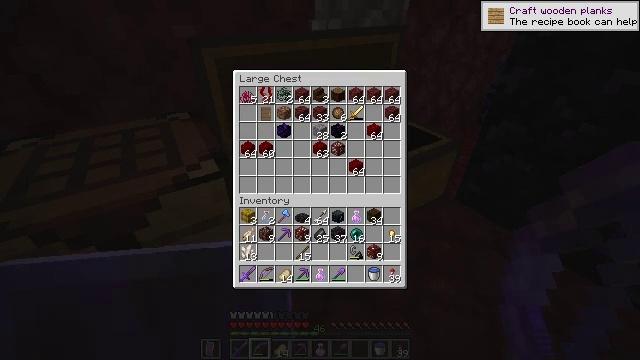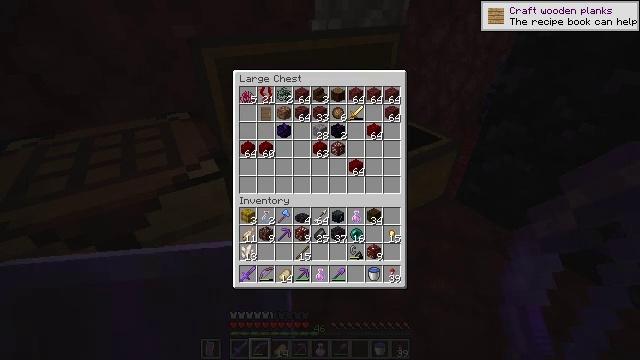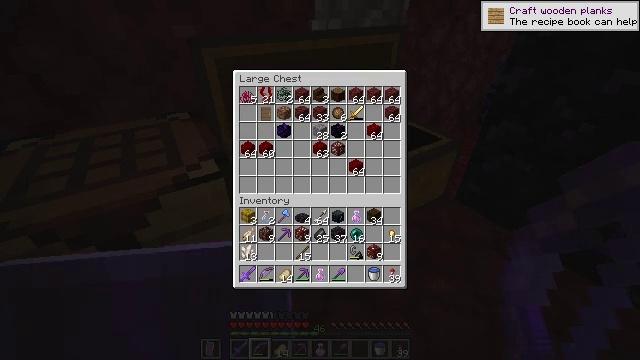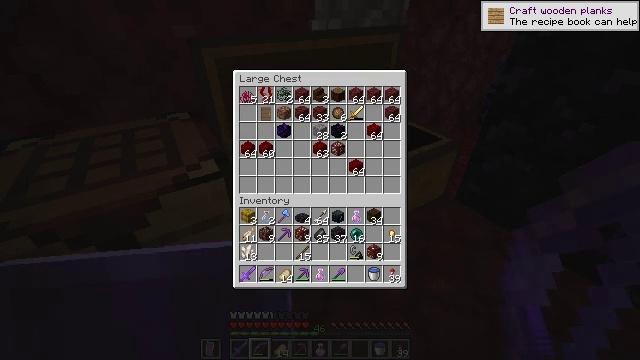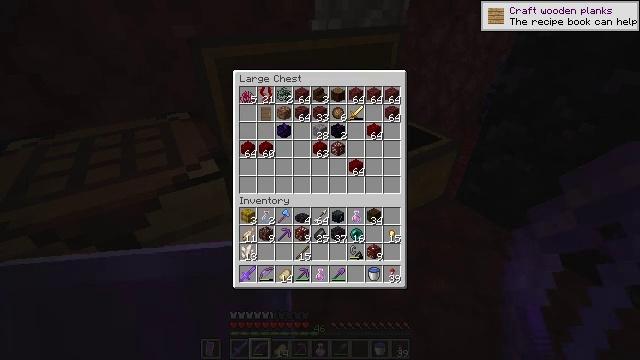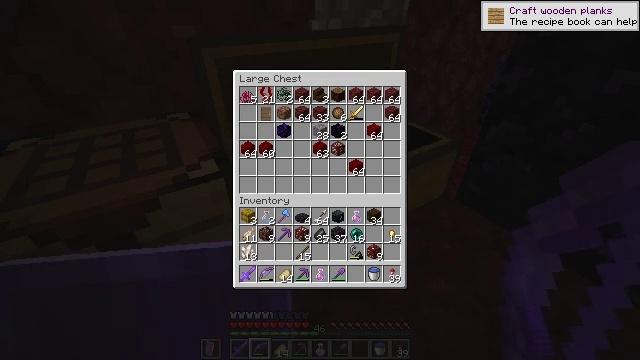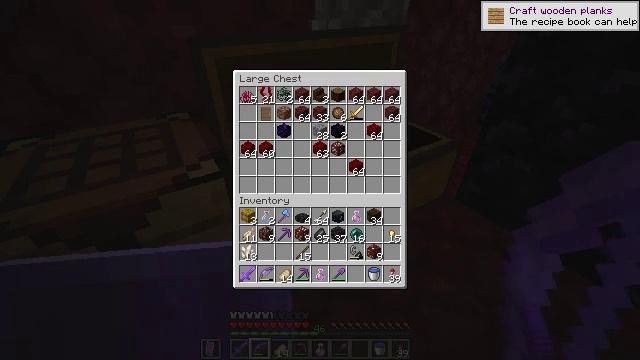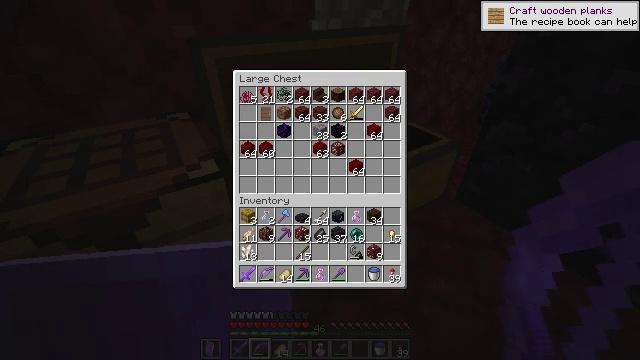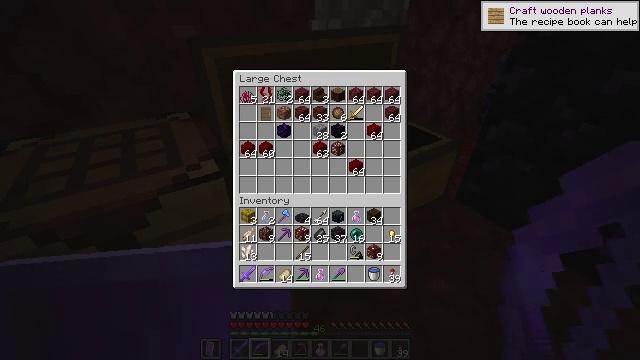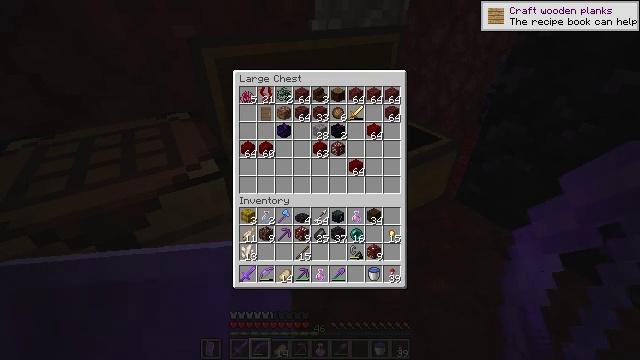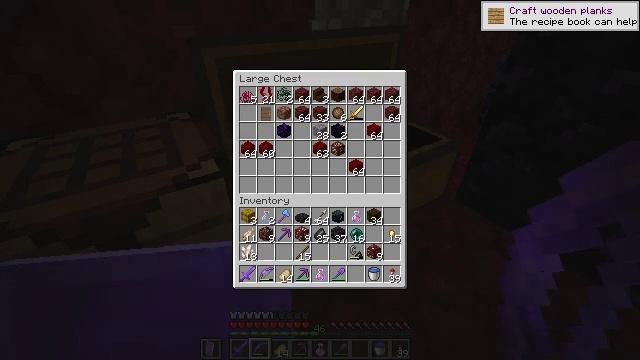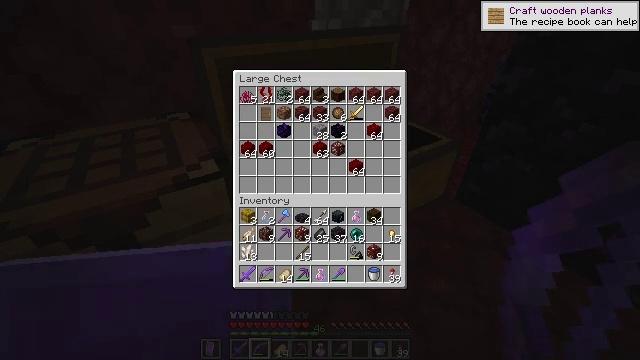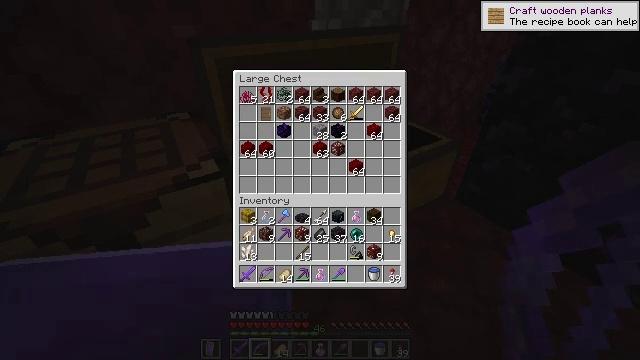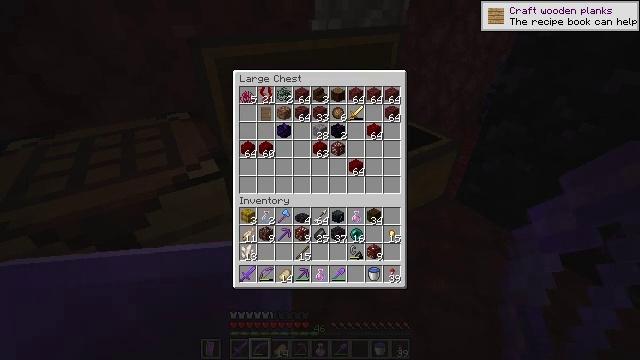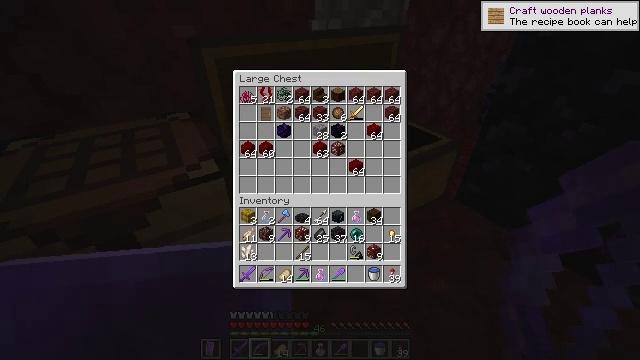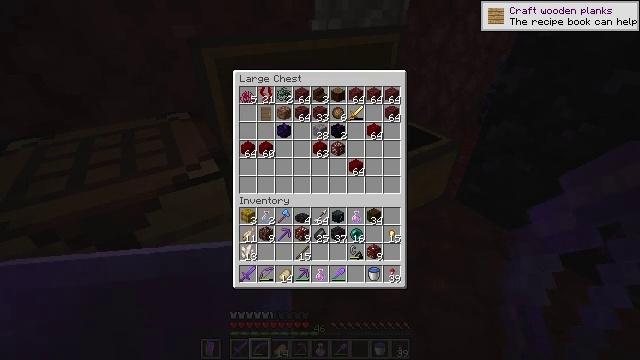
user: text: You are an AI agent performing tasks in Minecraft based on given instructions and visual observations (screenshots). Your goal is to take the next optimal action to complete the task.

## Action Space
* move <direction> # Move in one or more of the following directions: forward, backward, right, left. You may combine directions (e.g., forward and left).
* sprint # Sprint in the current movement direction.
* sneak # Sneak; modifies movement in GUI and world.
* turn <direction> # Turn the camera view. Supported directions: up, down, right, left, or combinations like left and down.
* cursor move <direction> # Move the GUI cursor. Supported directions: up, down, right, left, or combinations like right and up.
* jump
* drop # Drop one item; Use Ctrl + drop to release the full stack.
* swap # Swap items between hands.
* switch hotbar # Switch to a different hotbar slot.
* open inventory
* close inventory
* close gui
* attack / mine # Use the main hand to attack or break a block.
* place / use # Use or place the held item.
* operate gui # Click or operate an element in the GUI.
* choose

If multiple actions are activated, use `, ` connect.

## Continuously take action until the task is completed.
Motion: motion action
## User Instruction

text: craft item air
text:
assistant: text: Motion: no_op
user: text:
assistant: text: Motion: no_op
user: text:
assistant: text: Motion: no_op
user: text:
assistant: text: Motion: no_op
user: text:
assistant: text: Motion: no_op
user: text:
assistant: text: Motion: no_op
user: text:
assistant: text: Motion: no_op
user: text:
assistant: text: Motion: no_op
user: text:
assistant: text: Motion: no_op
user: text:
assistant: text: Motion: no_op
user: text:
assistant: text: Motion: no_op
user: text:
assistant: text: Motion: no_op
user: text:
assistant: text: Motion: no_op
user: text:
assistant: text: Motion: no_op
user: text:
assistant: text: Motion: no_op
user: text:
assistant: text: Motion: no_op
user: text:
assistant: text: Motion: no_op
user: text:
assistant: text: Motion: no_op
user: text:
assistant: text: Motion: turn left
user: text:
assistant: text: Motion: turn left
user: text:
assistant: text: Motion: no_op
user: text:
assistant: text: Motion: turn left
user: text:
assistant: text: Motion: no_op
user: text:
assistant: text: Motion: no_op
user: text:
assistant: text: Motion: no_op
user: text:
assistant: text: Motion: no_op
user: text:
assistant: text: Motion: no_op
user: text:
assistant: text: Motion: no_op
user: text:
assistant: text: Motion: no_op
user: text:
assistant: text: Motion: no_op